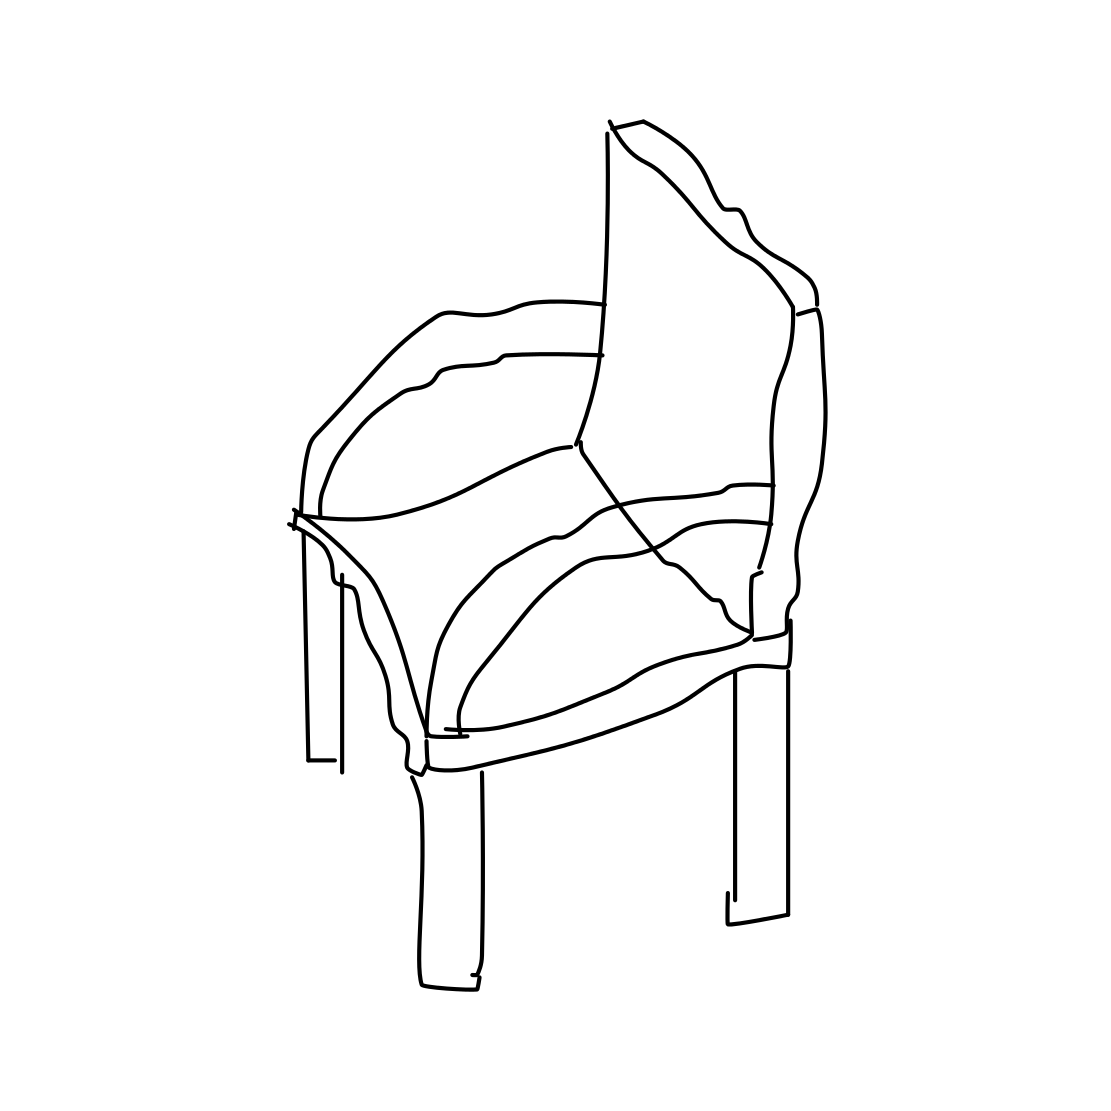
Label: armchair